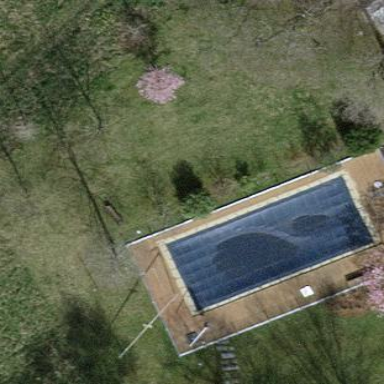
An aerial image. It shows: Swimming pool located in leisure land.